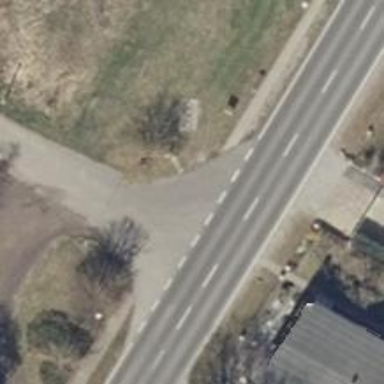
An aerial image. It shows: Road with "give way" sign.